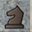
Piece: bN